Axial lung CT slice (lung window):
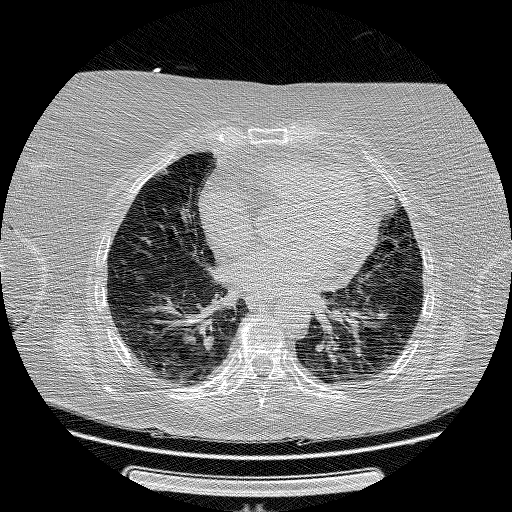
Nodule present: no